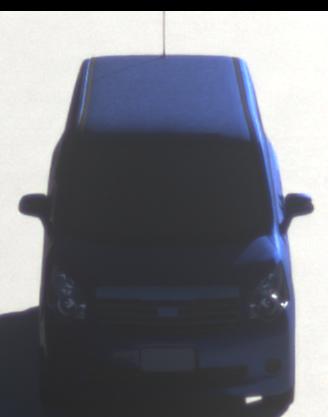
Make: Toyota
Model: Noah
Detailed model: Voxy R70G
Model produced from: 2007
Model produced until: 2013
Doors: 5
Color: blue
Road condition: dry road
Daytime: sunrise or sunset
Contrast: medium contrast